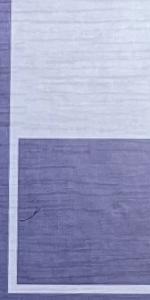
Label: Empty